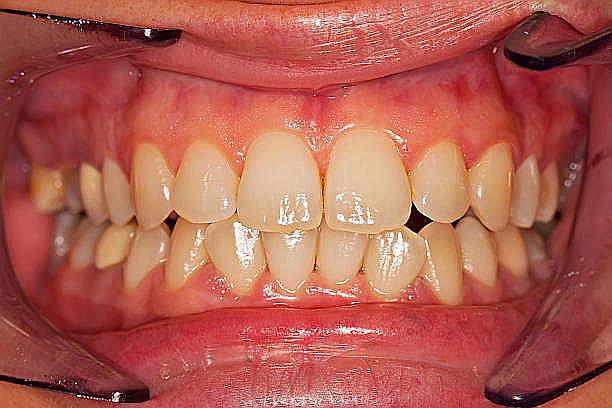
Condition: Gingivitis